Question: This question is now resolved. I managed to create exactly what I needed, you may find the results as a downloadable Eclipse project on my website: <URL>
---
For my android application I have a set of data, currently stored in a 'ArrayList<Song>', where 'Song' is an object that I have created to hold the details of a single song. This ArrayList will usually be around 200 items long.
I want to display this in such a way that the user can sort the data according to their needs. I want to do this in the sort of way that you can in Windows explorer where it lists the attributes such as name and date and lets you sort it.
The fields that I want to display and be sortable are: 'songName', 'albumName', 'artistName', 'year', 'trackNum', 'duration'. I still need a reference to the Song object though so that I can access further properties of selected songs when the user selects an action.
On my Android tablet, I have a file manager application which is almost identical to my needs:

I'm wishing to recreate the actual part showing my images, including the greyish header with the column labels on.
I've been searching and searching and just can not seem to figure out where to even start with this task, hence me resulting to SO to ask if anyone can point me in the right direction or even throw me together a quick example.
Thanks,
Jordan.
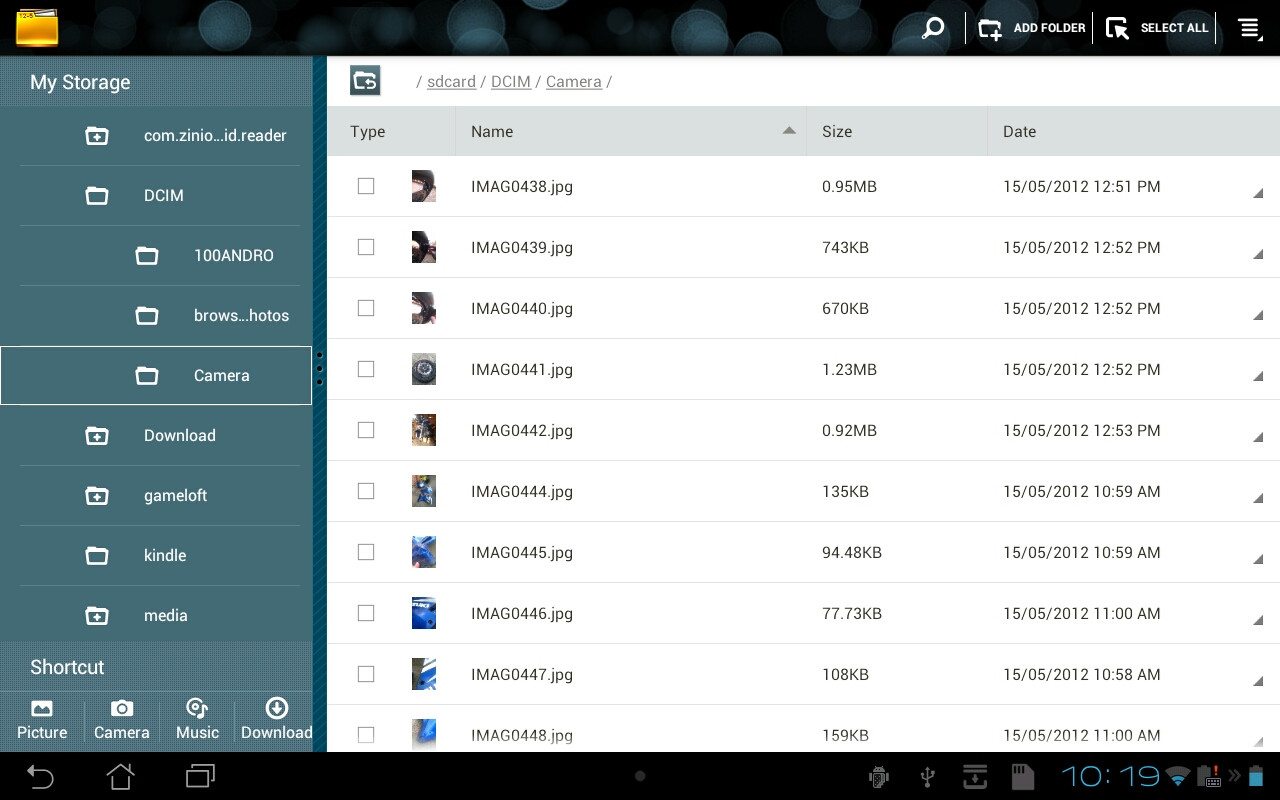
Answer: In no particular order, here's my ideas
Create a sort function that allows you to sort by any criteria
A linear layout with the header, then a listview containing a linear layout with your actual data
The header would be a horizontally-partitioned linear layout with appropriate weight values
Create a separate layout file for the rows, have it have the same weight values as above
In the onclicklistener for each of the headers, have it call the sort function and then re-make the list.
Granted this is based off of some not-very-similar stuff that I did, so I don't really have any code to help out with it.